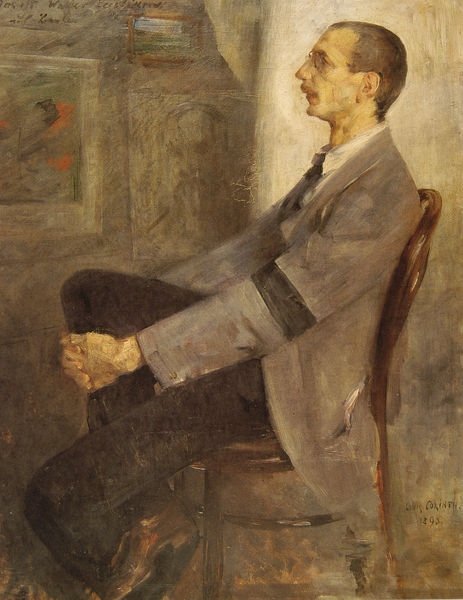
Titel: Poträt des Malers Walter Leistikow
Künstler: Lovis Corinth
Standort: Berlin
Institution: Stadtmuseum
Schlagwörter: dunkel, gemälde, hand, haut, himmel, kopf, mann, schatten, weiß, aquarell, gelb, grün, impressionismus, ocker, sitzen, braun, fenster, finger, frisur, glas, grau, haar, hell, hintergrund, holz, licht, mund, nase, ohr, orange, profil, raum, schwarz, stirn, stuhl, tür, zeichnung, zimmer, blick, rot, beige, expressionismus, malerei, rock, symbolismus, anzug, bart, hemd, hose, jacke, schnurrbart, wand, arme, augen, falten, halten, inkarnat, kragen, mensch, rahmen, sehen, trauer, bild, bildnis, hals, herr, hände, innenraum, portrait, porträt, rückenlehne, signatur, spiegel, öl, natur, sonne, auge, haare, mantel, pose, realismus, sitzend, kinn, ohren, kamin, garten, bein, seitlich, bilder, bilderrahmen, ecke, modell, lehne, haltung, lehrer, schuhe, datierung, mauer, lehnen, blue, chair, hands, red, white, schnäuzer, black, collar, dark, face, gray, green, grey, hair, nose, painting, room, schnauz, seat, sitting, spitz, wall, yellow, krawatte, brauen, datum, glanz, glatze, sitzt, stuhllehne, atelier, maler, looking, pictures, brown, stube, lichteinfall, nachdenklich, wange, ellenbogen, knie, nachdenken, jackett, revers, schnauzer, unscharf, corinth, lovis, lovis corinth, denken, strahlen, brett, seite, brille, kittel, posieren, tasche, schuh, bildniss, geheimratsecken, kneifer, zwicker, sims, kravatte, thonet, armband, profile, seitenblick, kehle, ausgestreckt, lässig, stuhlbein, angewinkelt, man, aristokrat, binde, background, ear, landscape, este, handg, hitnergrund, suit, ärmelschoner, undeutlich, light, side, absatz, bieder, angespannt, grautöne, color, shadow, chin, coat, mouth, glasses, knick, faces, jacket, paintings, monokel, tie, roses, luke, anzung, human, blazer, arms, brown hair, ahmen, art, signature, bald, balding, ears, pants, shoe, shoes, eye, legs, überlegen, book, handkerchief, lips, pale, shoulders, stare, handgelenk, schmutzig, shadows, sacko, colour, leger, staring, brauna, lapel, tan, einfall, armbinde, angezogen, hise, ich sehe kein bild, shcnäuzer, verschränkte hände, mustache, short, moustache, spectacles, knee, leg, words, leather, dunkelr, frontaler blick, rmbinde, sehglas, tounett, trauerbinde, zugeknöpfter kragen, trauernder, framed, inside, alone, trauerflor, schnurrbaret, sketches, short hair, facial hair, profile view, highlight, looking left, schwarze armbinde, grauer mantel, asdf$, schnaut, landscapes, slacks, reclined, brwn, buzz, single man, man sitting on a chair, 1495, 1295